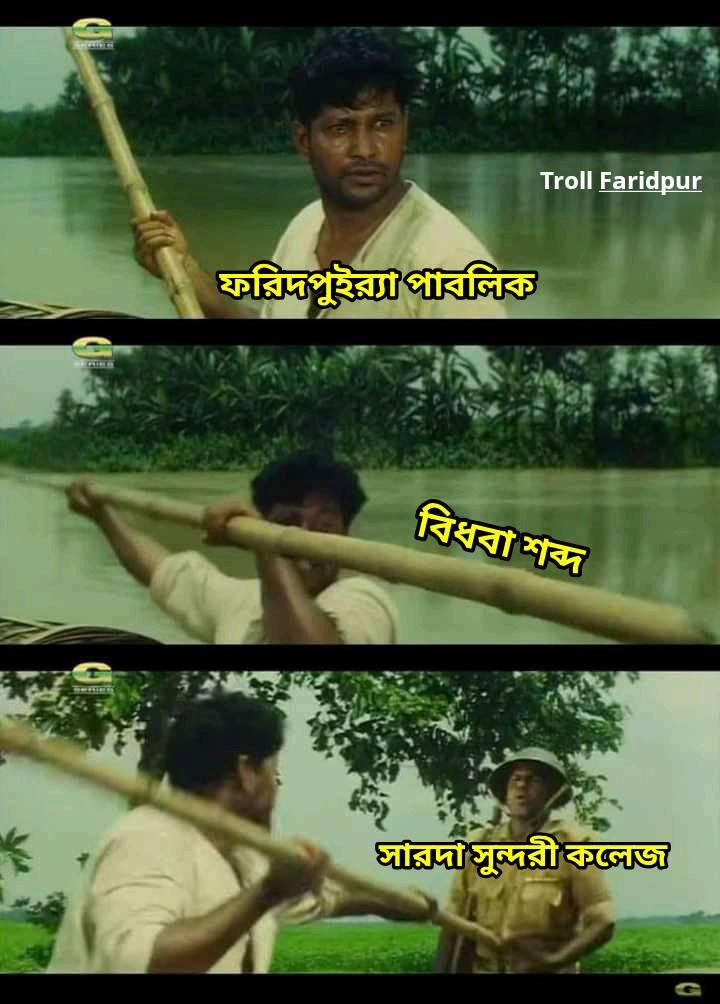
Caption: ফরিদপুইর‍্যা পাবলিক     বিধবা শব্দ     সারদা সুন্দরী কলেজ
Label: non-hate